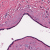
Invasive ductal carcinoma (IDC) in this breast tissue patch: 0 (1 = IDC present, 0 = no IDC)